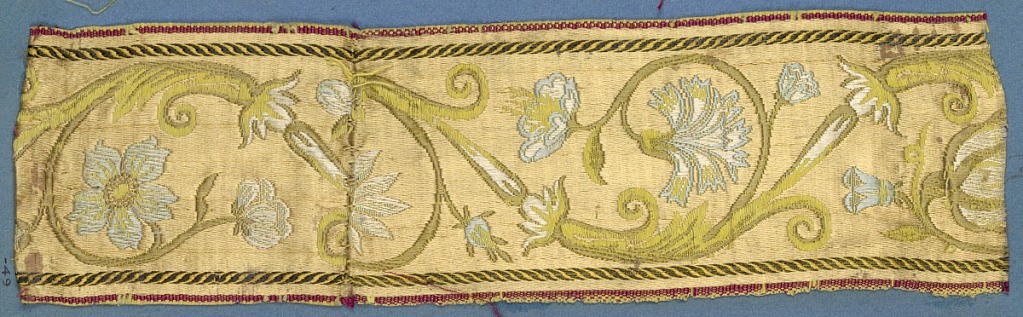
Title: Trimming
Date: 19th century
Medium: silk Technique: woven
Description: Blue, white, yellow, green and gold trimming fragment in an incomplete design showing flowers, leaves and scrolls.